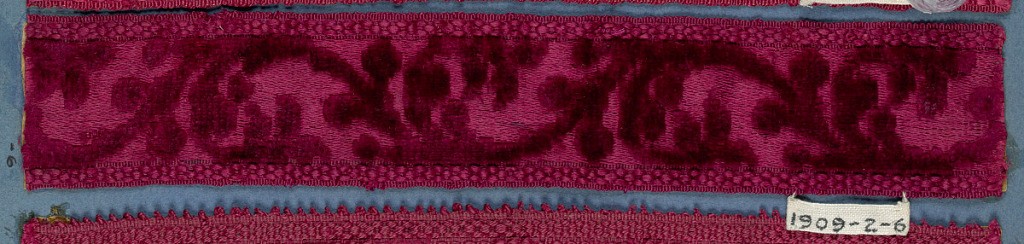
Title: Trimming
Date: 19th century
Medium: silk Technique: supplementary warp pile on satin ground (velvet)
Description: Red trimming fragment in a design of an angular stem with leaves and flowers.